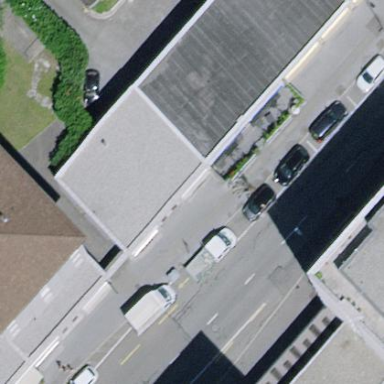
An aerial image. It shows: Retail building.